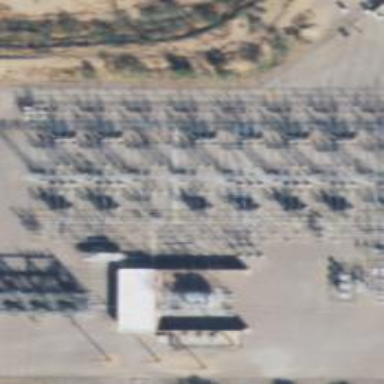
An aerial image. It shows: Switch used for power control.